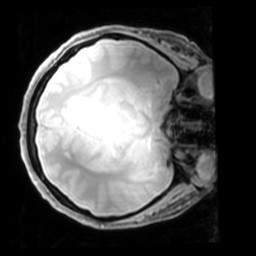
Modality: PDw
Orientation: axial
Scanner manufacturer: philips
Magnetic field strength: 7 T
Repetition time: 0.008 s
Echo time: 0.001974 s